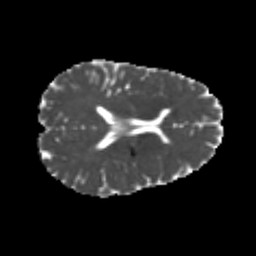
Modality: MD
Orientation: axial
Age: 25
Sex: female
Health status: healthy
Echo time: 0.074 s